Interaction volume radius: 5 \u00c5
Interaction volume height: 45 \u00c5
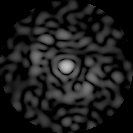
Disorder parameter: 0.8298